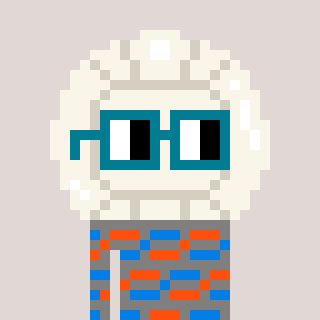
a pixel art character with square dark green glasses, a volleyball-shaped head and a bluegrey-colored body on a warm background